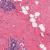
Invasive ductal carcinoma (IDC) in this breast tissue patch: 0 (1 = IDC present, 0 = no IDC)